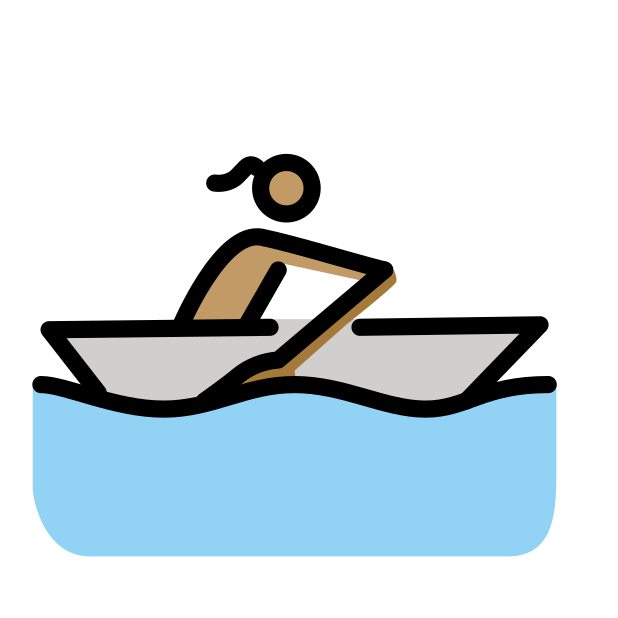
woman rowing boat: medium skin tone